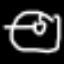
Label: clock